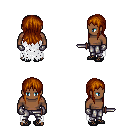
a pixel art fantasy rpg character, male body template, human, dark skin, white tattered cape, metal pants, brunette unkempt hairstyle, metal gloves, ghillies, dagger, four views (front, back, left, right), 2x2 character sprite sheet, small pixel art, hard edges, no anti-aliasing